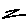
Label: zigzag